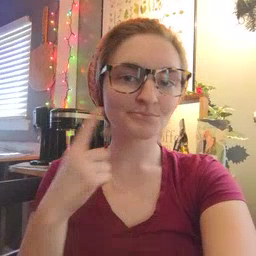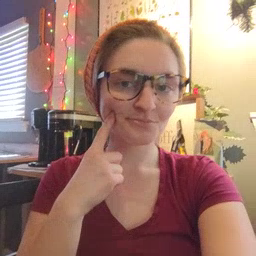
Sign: cheek